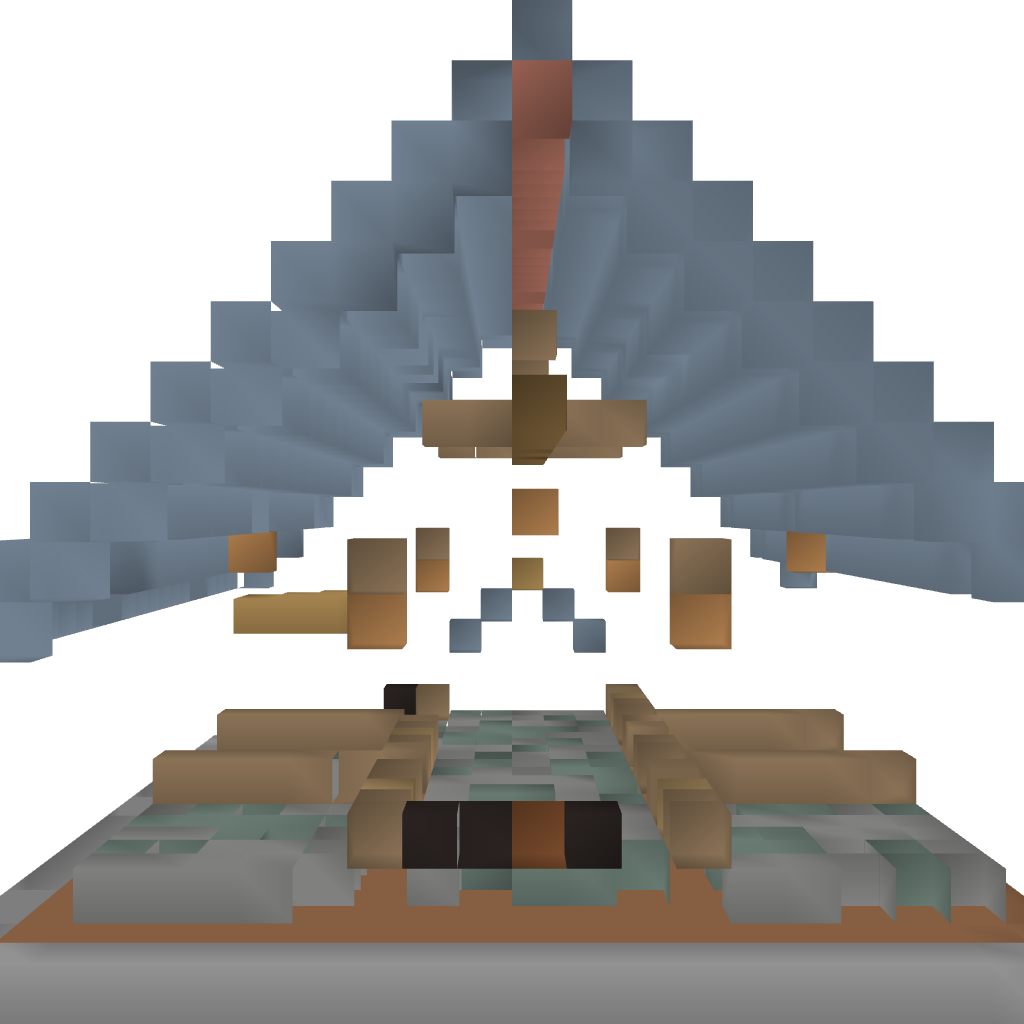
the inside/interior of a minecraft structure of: Barn_Large